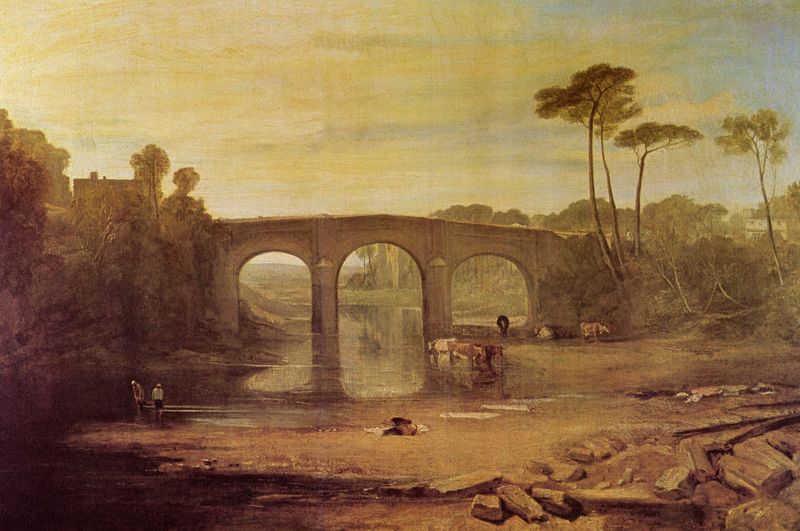
Titel: Whalley Brücke und Abtei, Lancashire: Färber waschen und trocknen Tücher
Künstler: William Turner
Standort: (Großbritannien)
Institution: Loyd Collection
Schlagwörter: baum, blau, dunkel, felsen, gemälde, himmel, laub, mann, meer, schatten, wasser, weiß, wolken, baden, badende, baumstämme, bäume, fluss, gelb, grün, landschaft, menschen, ocker, sand, see, ufer, wäsche, äste, abend, bewegung, braun, frankreich, grau, hell, hintergrund, holz, licht, männer, orange, pfeiler, raum, schwarz, skizze, dach, gebäude, haus, rot, tier, tiere, wolke, beige, leute, malerei, trinken, architektur, kleidung, mensch, stehen, stein, steine, bild, niederlande, spiegel, bach, birken, dämmerung, einsamkeit, erde, flusslauf, horizont, häuser, kühe, morgen, nass, natur, sonnenaufgang, spiegelung, stamm, vieh, weite, zweige, brücke, büsche, einsam, gewässer, kanal, sonne, boden, gold, realismus, drei, klassizismus, pflanzen, tal, wald, boot, kamin, kinder, pferd, rund, schornstein, zypressen, ruhig, schiff, sommer, strand, wellen, ruhe, bogen, italien, man, naturalismus, süden, zwei, spiegelbild, fischer, laufen, steinig, trocken, dürre, fels, leer, sonnenlicht, verlassen, mauer, abendsonne, dunst, nebel, sonnenuntergang, herde, kahl, klein, kuh, rind, geröll, ausflug, idylle, silhouette, sepia, figuren, rundbogen, schutt, bogenbrücke, matt, stille, böschung, romantik, strom, staffage, treibholz, trümmer, turner, freizeit, monet, streifen, stimmung, waden, baumkrone, baumkronen, abendstimmung, gauguin, bögen, harmonie, bad, ruine, rinder, helligkeit, suchen, fuss, burg, durchblick, steinbrücke, wandern, flussbett, idyll, flusslandschaft, waten, ruinen, trüb, arkaden, rom, romantisch, floss, hilfe, reise, rundbögen, romanik, flusstal, poussin, tränke, claude, atmosphäre, gedeckte farben, grün braun, aquädukt, tränken, golden, arkadien, stier, hirten, heroisch, abenddämmerung, himmelgelb, fische, staffagefiguren, römisch, angler, pont, äquadukt, brückenbogen, fischen, spass, suche, friedlich, shcatten, schwimmer, brückenpfeiler, windstill, arkatur, bogengang, industriealisierung, vorstudie, morgenstimmung, staffagen, bruch, lee, furt, paarhufer, strandgut, tieren, campagna, wanderschaft, lorrain, bachbett, hirt, zauber, schmutzig, teire, ausgetrocknet, william turner, ockergelb, baden im fluss, badne im see, bch, brückre, burgg, detailreich, dreibogige, dreibögig, eonsamkeit, erdtüöne, fankreich, flussbad, gleiche farbfamilie, himmelsgelb, lourane, menschen im wasser, personenstaffage, satt, schwemmholz, spielgelung, stafage figuren, steinern, steintrümmer, suchende, tagesbeginn, tca, tonnenbrücke, trockener fluss, uferbank, warme töne, watende, wenig kontrast, bäime